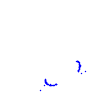
Particle: kaon